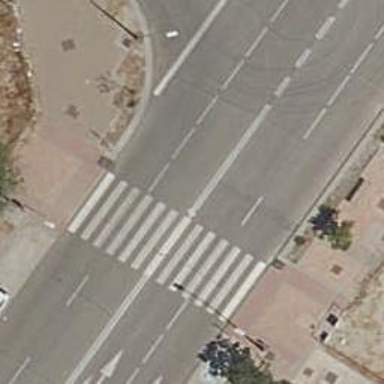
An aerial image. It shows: Uncontrolled road crossing.